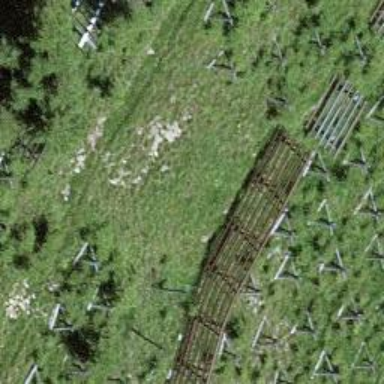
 designed to mitigate snow accumulations in specific area."